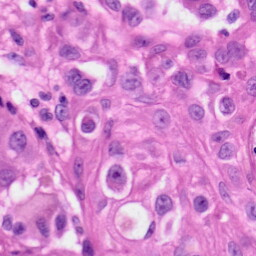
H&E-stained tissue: Skin